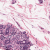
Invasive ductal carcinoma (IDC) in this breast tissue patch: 0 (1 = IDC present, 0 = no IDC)